Question: In my app there is a side menu and main home screen,

Data come from web service and it return JSON object,
In JSON object category like 1,2,3,4.... and its related description like image and price etc. are come.
it was called 'ViewDidLoad' of side menu class first and then called home screen class so i called my web service in side menu class using 'NSURLConnection' object.
'''
- (void)viewDidLoad
{
NSString *url_str=[NSString stringWithFormat:@"myurl.php"];
NSURL *url=[NSURL URLWithString:url_str];
NSMutableURLRequest *request=[NSMutableURLRequest requestWithURL:url];
NSURLConnection *connection= [[NSURLConnection alloc] initWithRequest:request delegate:self];
[connection start];
}
-(void)connection:(NSURLConnection *)connection didReceiveData:(NSData *)data
{
[response_data appendData:data];
}
-(void)connection: (NSURLConnection *)connection didReceiveResponse:(NSURLResponse *)response
{
[response_data setLength:0];
}
-(void)connection :(NSURLConnection *)connection didFailWithError:(NSError *)error
{
NSLog(@"ERROR WITH CONNECTION");
}
- (void)connectionDidFinishLoading:(NSURLConnection *)connection
{
NSError *myError;
table_data=[NSJSONSerialization JSONObjectWithData:response_data options:NSJSONReadingMutableLeaves error:&myError];
NSLog(@"JSON data %@",table_data);
[self.tableView reloadData];
}
'''
Response data comes properly but after home 'ViewDidLoad' method.so i am not able to get data for home screen.
Any one can help me how can i display data simultaneously on both screen after getting response of web service.
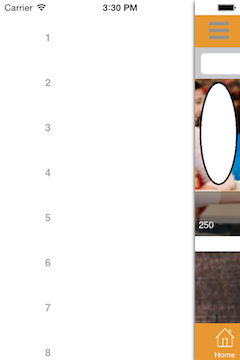
Answer: If you have multiple places you want to have the UI respond (ie. by displaying the results of the loaded data) when an operation has completed, you can use NSNotificationCenter to broadcast a notification.
In your connectionDidFinishLoading method, you would want to send a notification like this:
'''
- (void)connectionDidFinishLoading:(NSURLConnection *)connection
{
NSError *myError;
table_data=[NSJSONSerialization JSONObjectWithData:response_data options:NSJSONReadingMutableLeaves error:&myError];
NSLog(@"JSON data %@",table_data);
[self.tableView reloadData];
NSDictionary *userInfo = [NSDictionary dictionaryWithObject:table_data forKey:@"table_data"];
[[NSNotificationCenter defaultCenter]
postNotificationName:@"DataLoadedNotification"
object:nil userInfo:userInfo];
}
'''
In your home screen, you can listen for the notification and re-draw the data on the screen by doing something like this in your 'viewDidLoad' method:
'''
[[NSNotificationCenter defaultCenter] addObserver:self
selector:@selector(receiveDataLoadNotification:)
name:@"DataLoadedNotification"
object:nil];
'''
Of course, you need to implement the method that will get called when the notification is received:
'''
- (void) receiveDataLoadNotification:(NSNotification *) notification
{
// [notification name] should always be @"DataLoadedNotification"
// unless you use this method for observation of other notifications
// as well.
if ([[notification name] isEqualToString:@"DataLoadedNotification"])
{
NSDictionary *userInfo = notification.userInfo;
JSONObject *table_data = [userInfo objectForKey:@"table_data"];
NSLog (@"Successfully received the data loaded notification!");
}
}
'''
If you need to, you can pull the table_data object